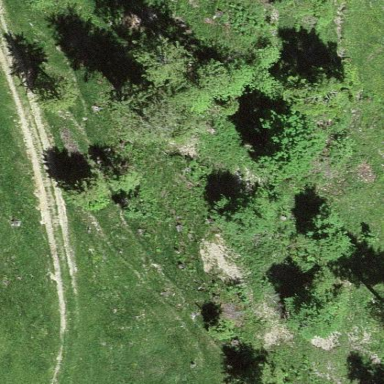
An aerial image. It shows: Forest area.